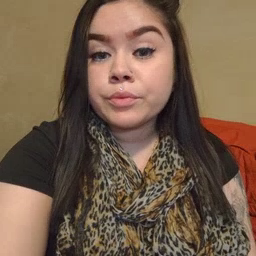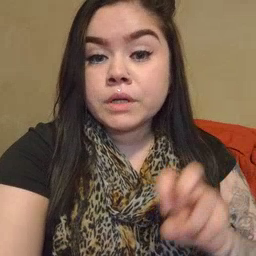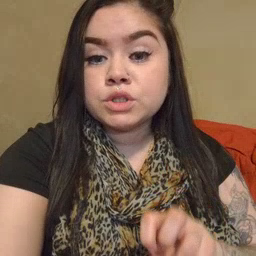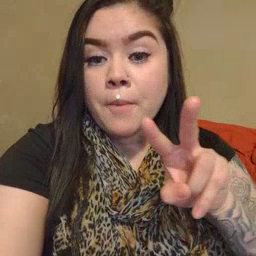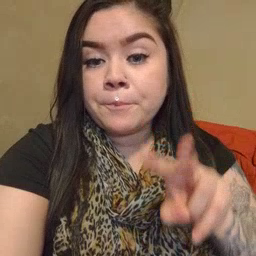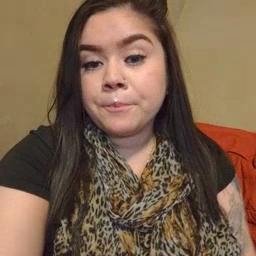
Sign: jump